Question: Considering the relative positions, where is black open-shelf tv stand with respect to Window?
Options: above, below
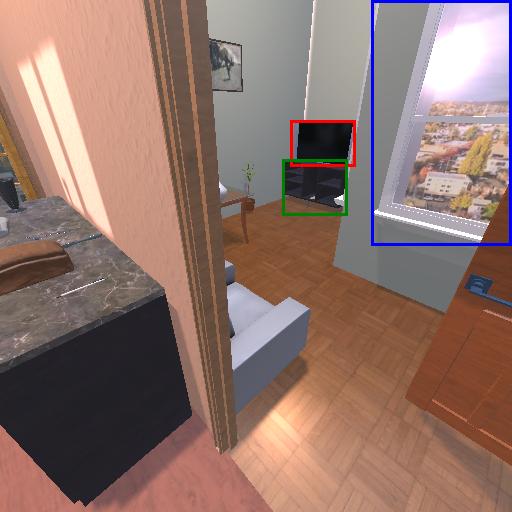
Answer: above